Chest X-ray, PA view. Patient: 45 years old, sex F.
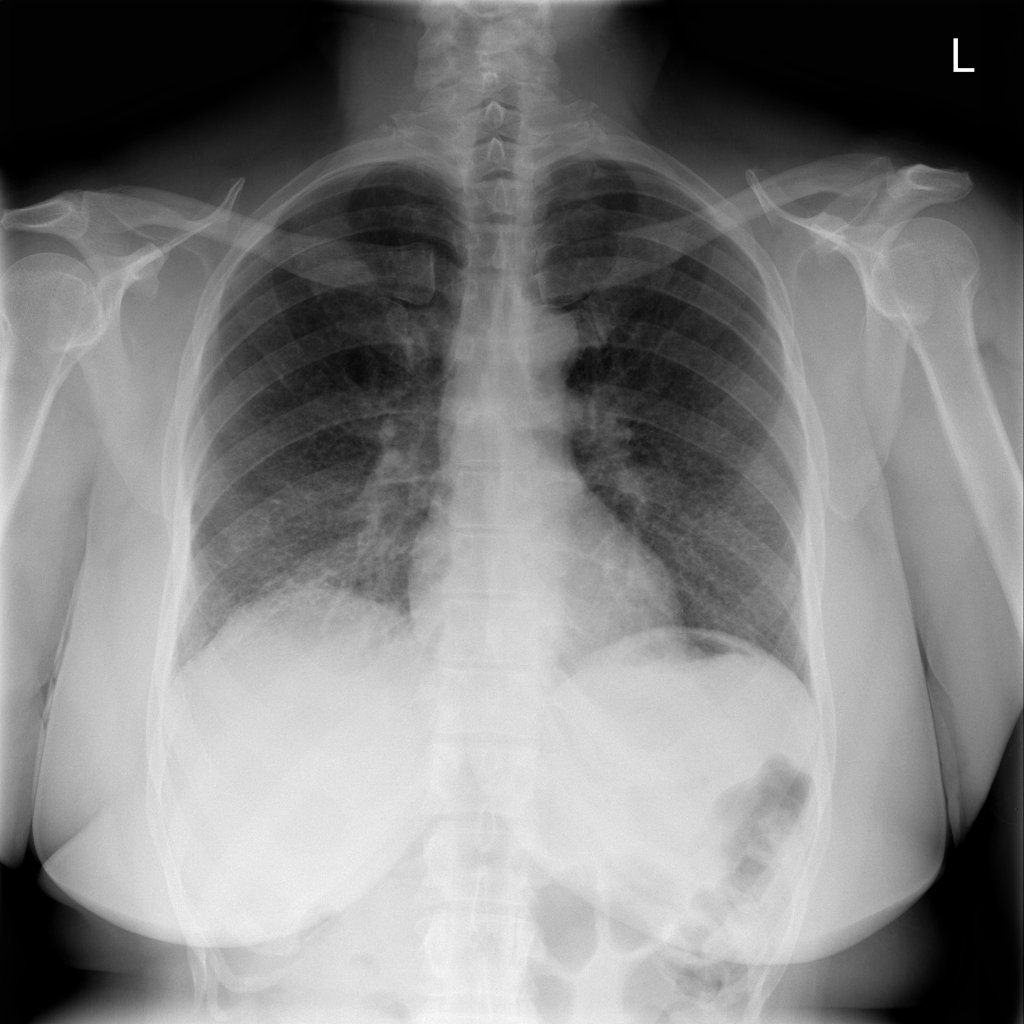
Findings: No Finding